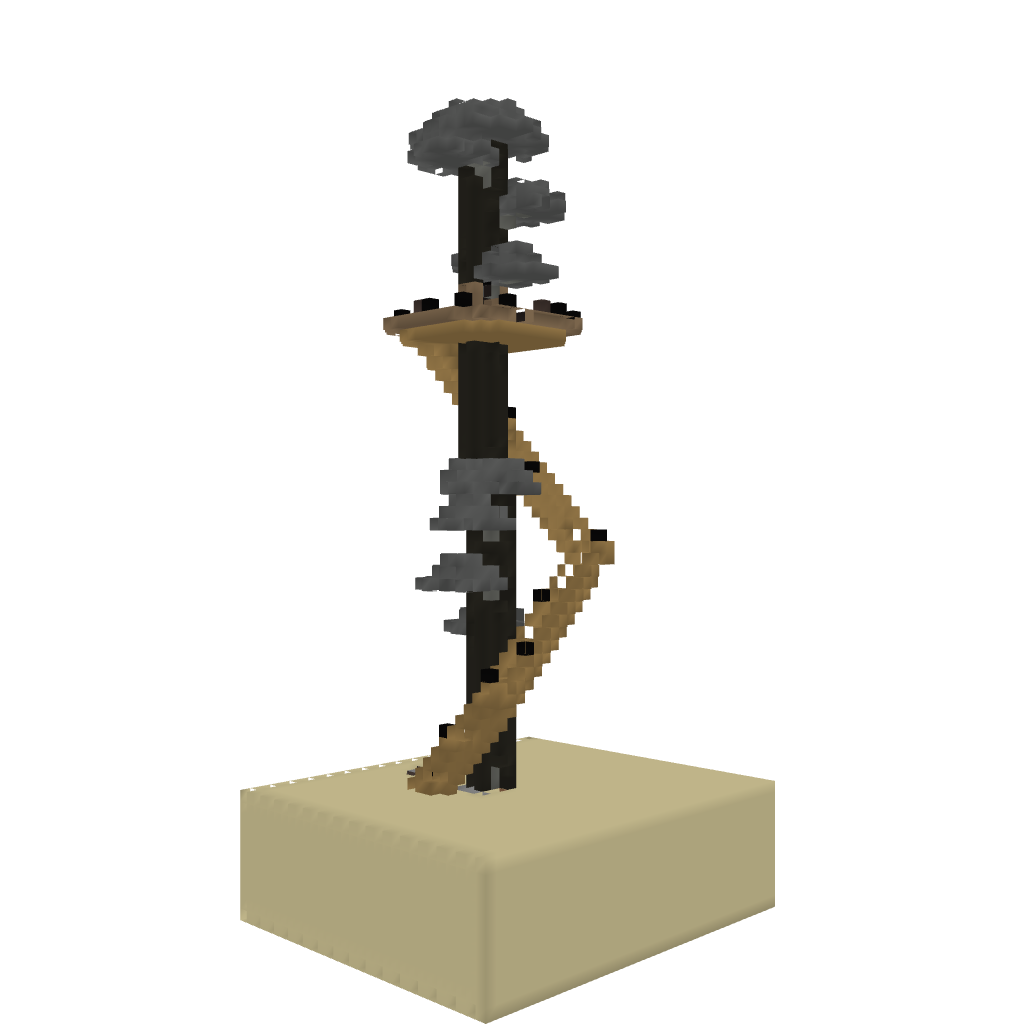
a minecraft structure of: Hacker Tree